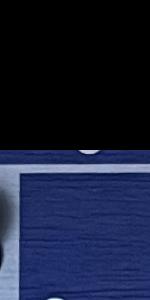
Label: Empty